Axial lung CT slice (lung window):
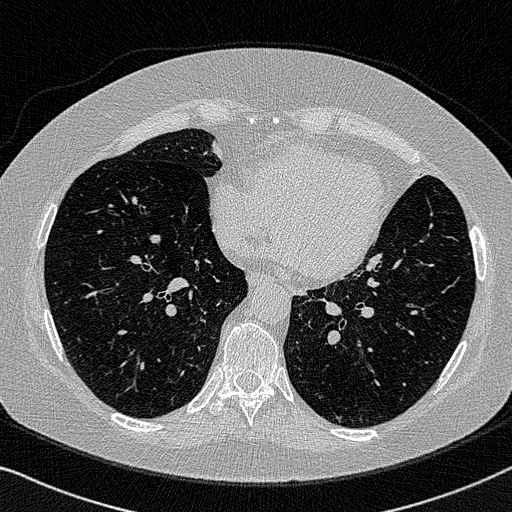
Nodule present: no